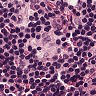
Metastatic tissue present: no